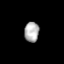
Tissue: prostate
Cell type: B cells
Senescence score: 0.7312
Nuclear area (px): 285
Mean DAPI intensity: 178.281